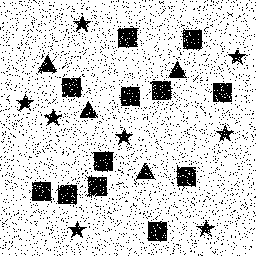
Squares: 12
Triangles: 4
Stars: 8
Total shapes: 24